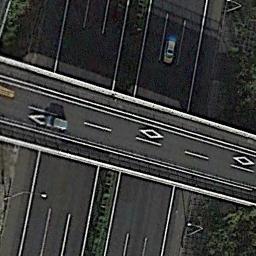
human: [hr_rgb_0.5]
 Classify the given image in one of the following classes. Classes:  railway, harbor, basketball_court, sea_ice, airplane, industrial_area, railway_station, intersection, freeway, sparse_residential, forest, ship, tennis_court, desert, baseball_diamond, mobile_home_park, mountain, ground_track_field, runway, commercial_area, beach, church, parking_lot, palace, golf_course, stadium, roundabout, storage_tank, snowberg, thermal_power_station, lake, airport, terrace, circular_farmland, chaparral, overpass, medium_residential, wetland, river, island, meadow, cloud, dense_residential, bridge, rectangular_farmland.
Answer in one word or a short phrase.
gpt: overpass